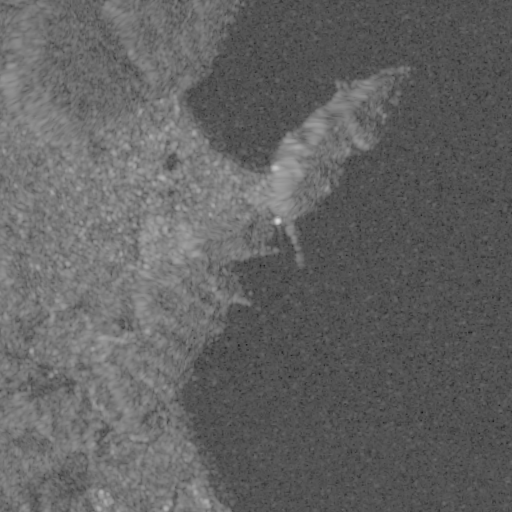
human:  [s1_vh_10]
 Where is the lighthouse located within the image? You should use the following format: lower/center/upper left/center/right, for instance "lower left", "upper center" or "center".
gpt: The lighthouse is located in the center of the image.
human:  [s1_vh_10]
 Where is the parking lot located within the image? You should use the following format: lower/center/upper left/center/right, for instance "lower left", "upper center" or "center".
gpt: The parking lot is located in the center left of the image.
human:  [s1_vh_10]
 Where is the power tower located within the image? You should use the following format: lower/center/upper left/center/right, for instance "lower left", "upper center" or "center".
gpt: The power tower is located in the lower left of the image.
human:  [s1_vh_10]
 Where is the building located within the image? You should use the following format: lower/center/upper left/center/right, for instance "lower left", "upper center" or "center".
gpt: There is no building in the image.

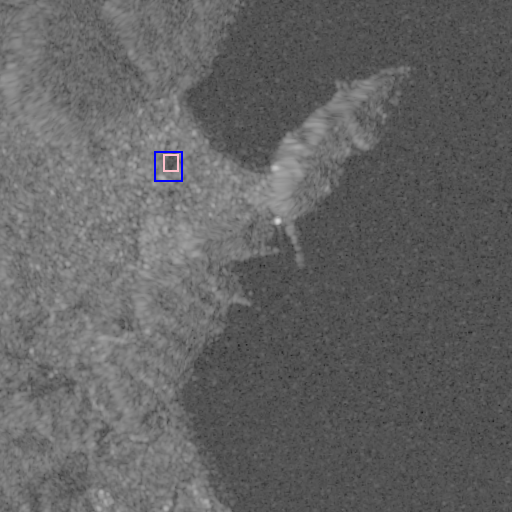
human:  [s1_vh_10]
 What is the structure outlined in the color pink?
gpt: The structure outlined in pink is a park.
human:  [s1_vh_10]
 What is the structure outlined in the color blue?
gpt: The structure outlined in blue is a stadium.
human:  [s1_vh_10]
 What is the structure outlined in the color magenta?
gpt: There is no magenta outline.